Field crop: tomato
Growth stage: 2
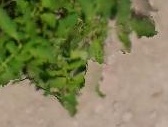
Species: tomato